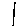
Label: line